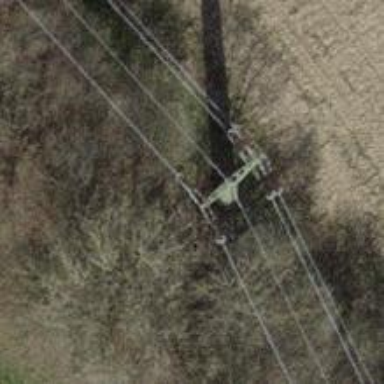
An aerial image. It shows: Power pole.